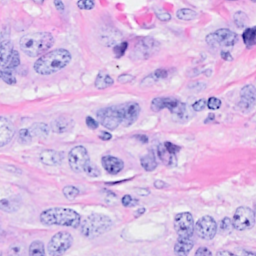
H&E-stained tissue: Breast